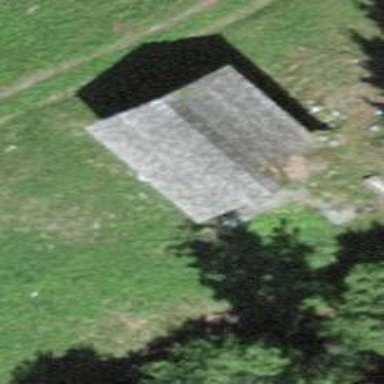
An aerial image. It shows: Rural barn.